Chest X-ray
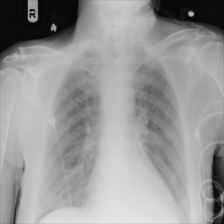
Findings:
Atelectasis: negative
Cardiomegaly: negative
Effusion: negative
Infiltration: negative
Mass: negative
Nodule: negative
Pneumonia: negative
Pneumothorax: negative
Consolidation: negative
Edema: negative
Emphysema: negative
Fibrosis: negative
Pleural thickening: negative
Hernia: negative